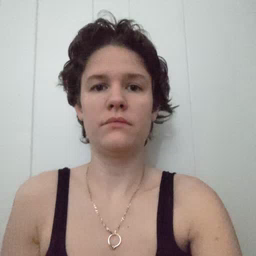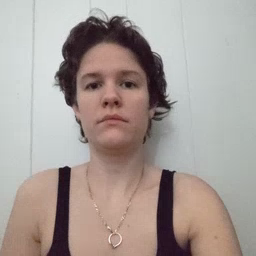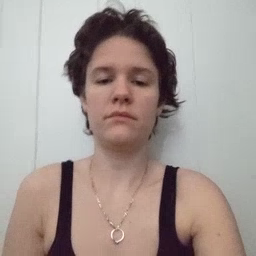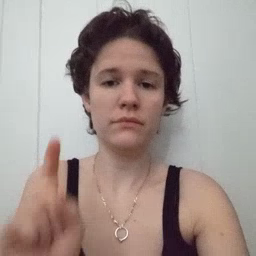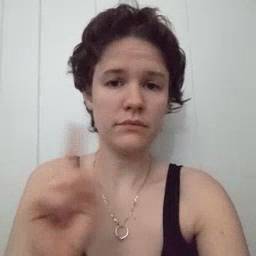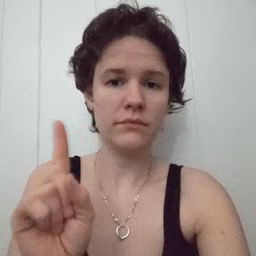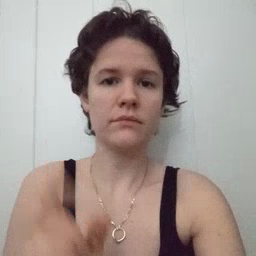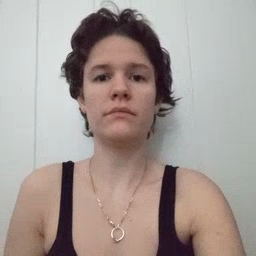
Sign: where